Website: ulta-beauty
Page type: address-validator
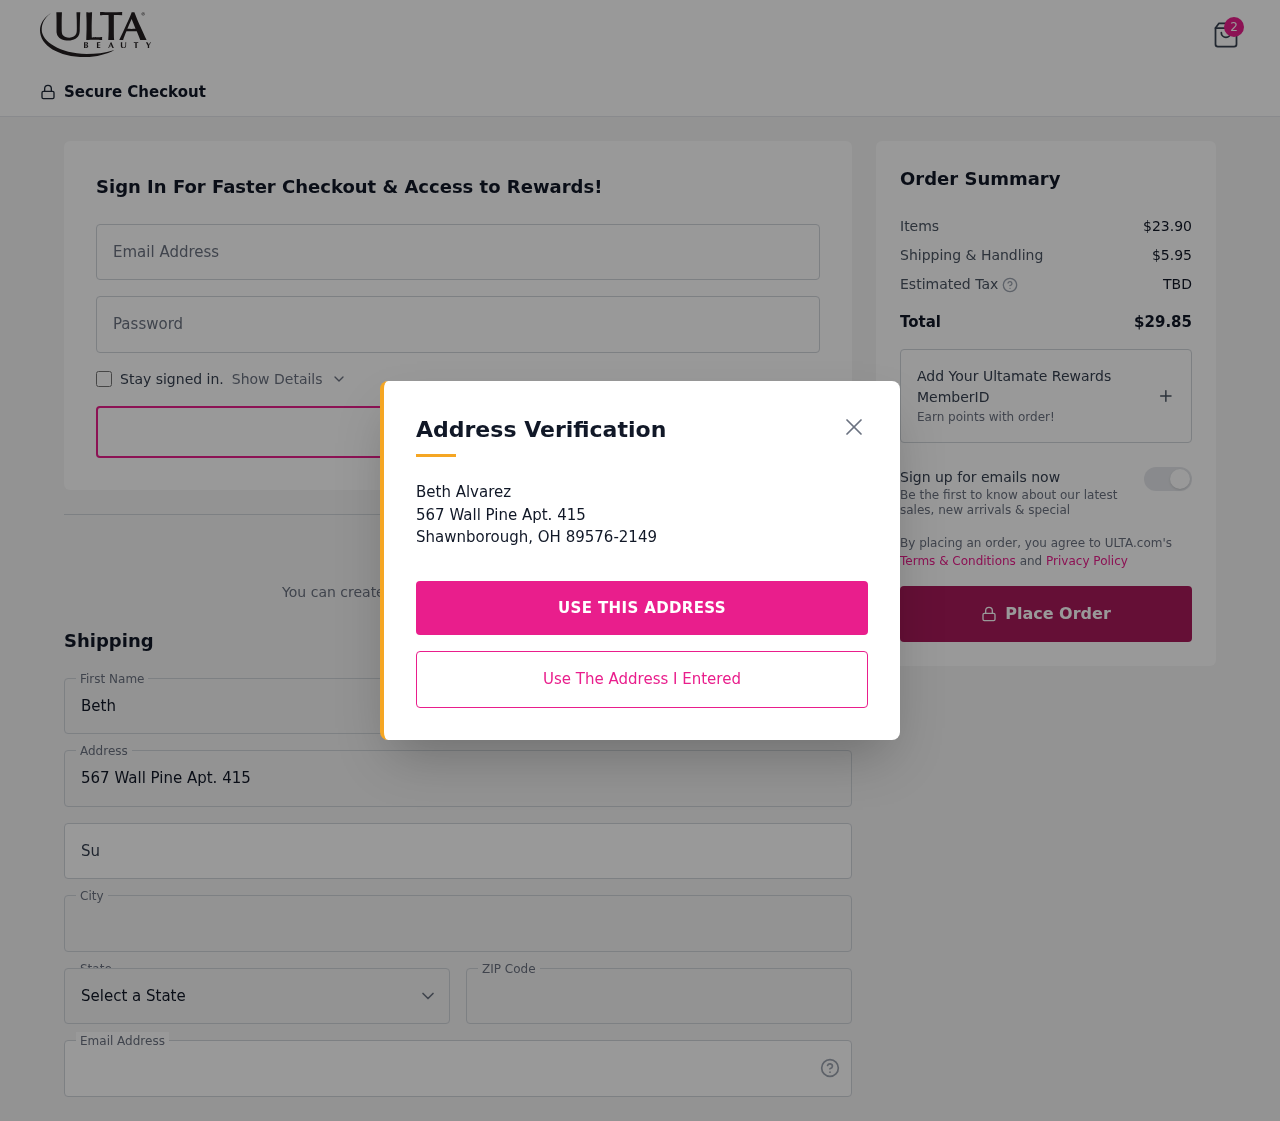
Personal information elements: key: PII_CITY
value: Shawnborough
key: PII_EMAIL
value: balvarez@hotmail.com
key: PII_FIRSTNAME
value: Beth
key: PII_LASTNAME
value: Alvarez
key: PII_POSTCODE
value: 89576
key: PII_STATE_ABBR
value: OH
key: PII_STREET
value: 567 Wall Pine Apt. 415
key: PII_STREET2
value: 567 Wall Pine Apt. 415
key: PII_STREET2
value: Suite 869
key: PII_FULLNAME2
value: Beth Alvarez
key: PII_CITY2
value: Shawnborough
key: PII_STATE_ABBR2
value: OH
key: PII_POSTCODE_FULL
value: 89576
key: PII_POSTCODE_EXT
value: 2149
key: PII_POSTCODE_NUMERIC
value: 89576
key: PII_POSTCODE_EXT_NUMERIC
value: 2149
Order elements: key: ORDER_NUM_ITEMS
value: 2
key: ORDER_SUBTOTAL
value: $23.90
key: ORDER_SHIPPING_COST
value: $5.95
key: ORDER_TOTAL
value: $29.85